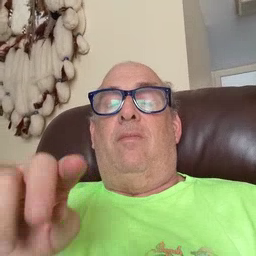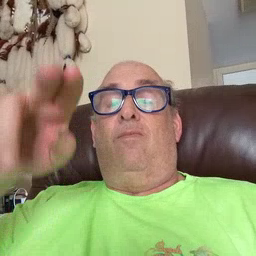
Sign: stairs